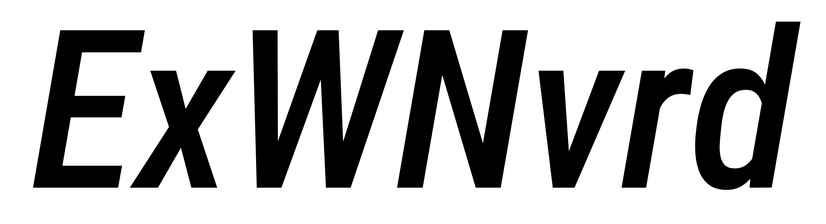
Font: Roboto-Italic_Condensed_Medium_Italic